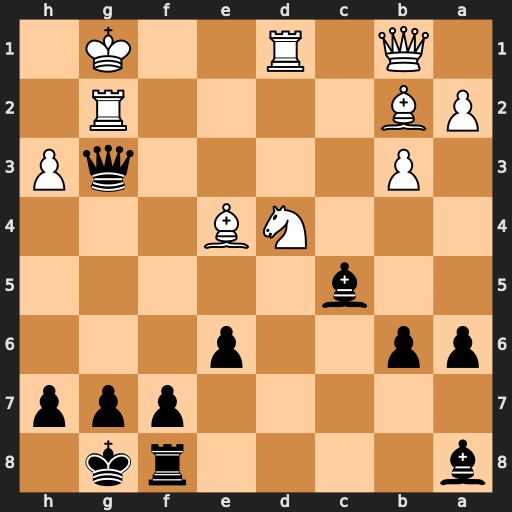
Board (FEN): b4rk1/5ppp/pp2p3/2b5/3NB3/1P4qP/PB4R1/1Q1R2K1
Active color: b
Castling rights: -
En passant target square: -
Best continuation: Qe3+ Kf1 Bxe4 Rxg7+ Kxg7